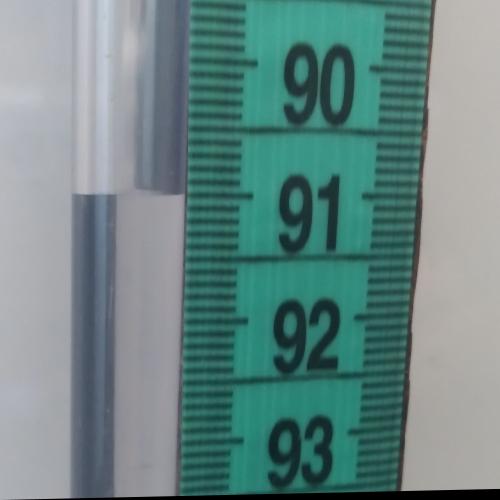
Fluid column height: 91.0 cm